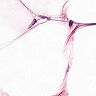
Metastatic tissue present: no